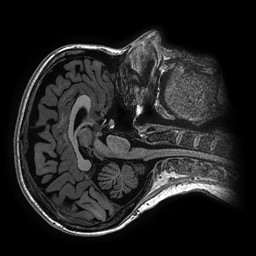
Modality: T1w
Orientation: axial
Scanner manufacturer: ge
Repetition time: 7.6 s
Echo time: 0.003 s